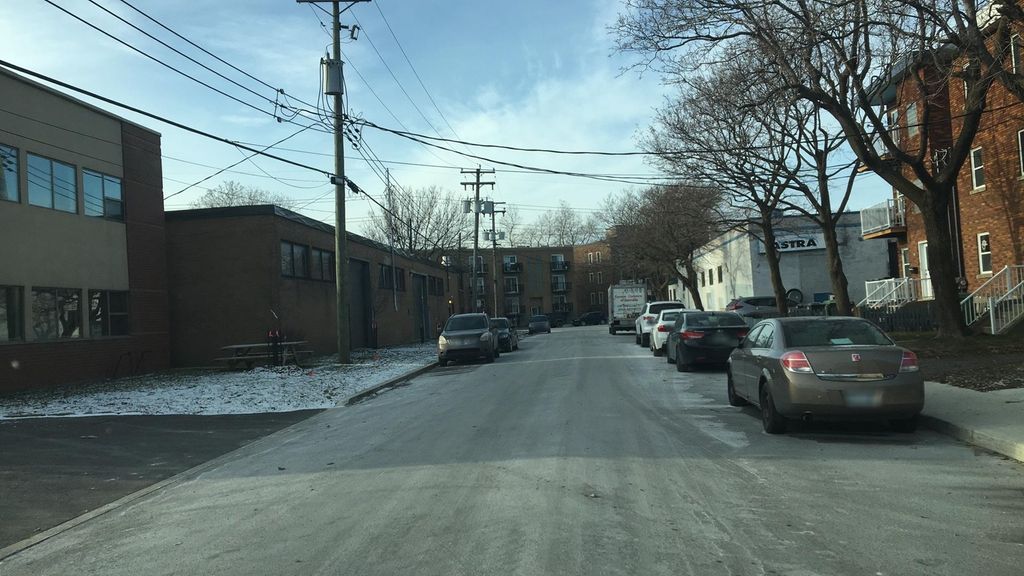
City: montreal